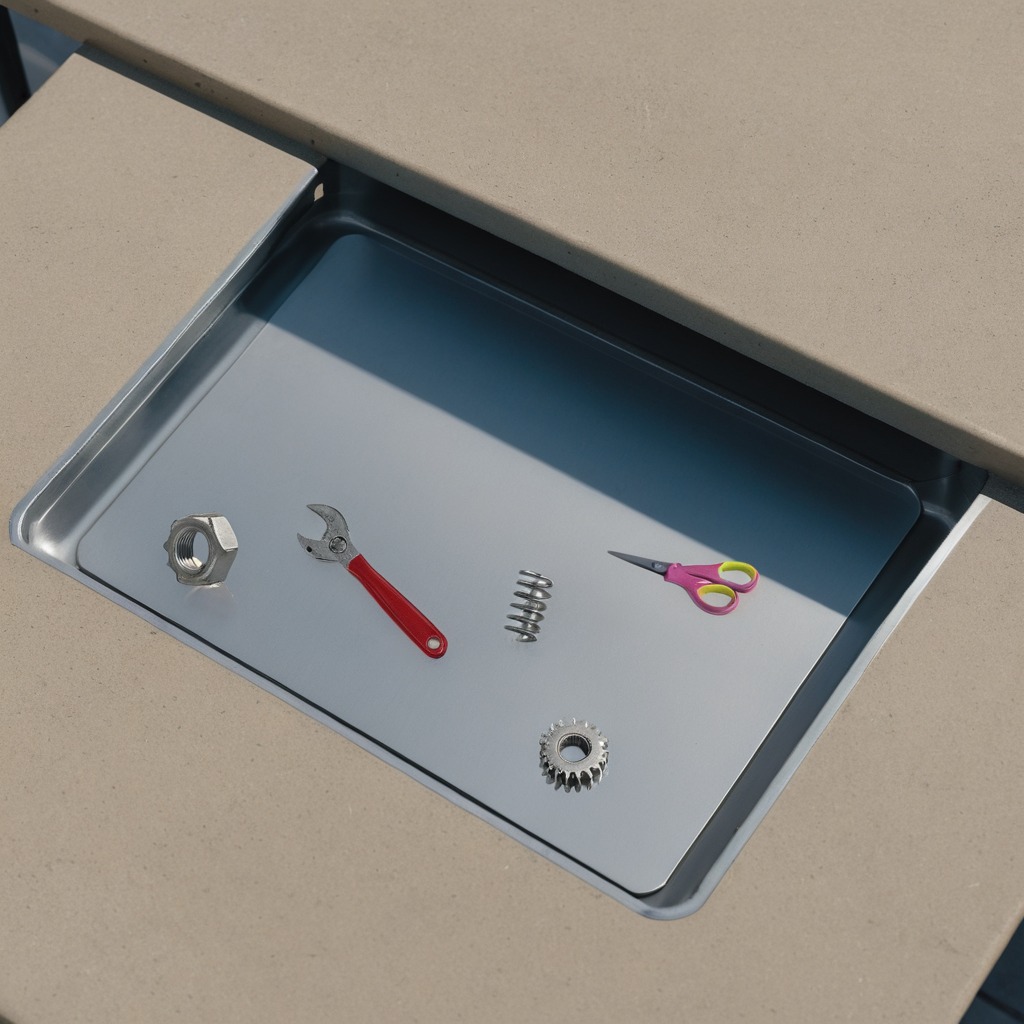
A steel gear with teeth, a coiled metal spring, a metal nut, a pair of scissors, and a wrench are lying on the utility table.